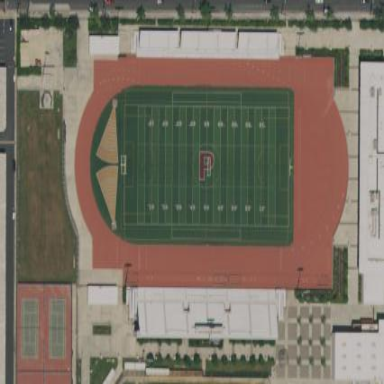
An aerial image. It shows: Pitch for American football with artificial turf surface.